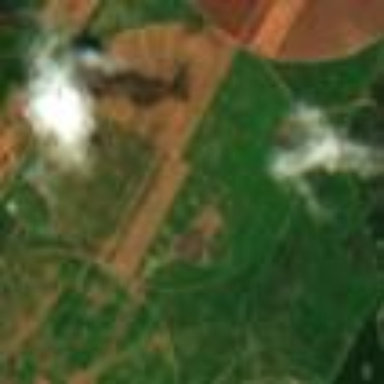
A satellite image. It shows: Farmland with cotton crop.